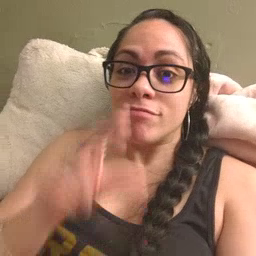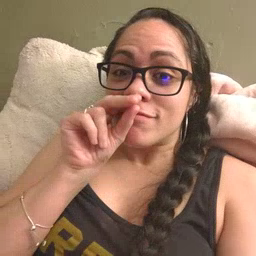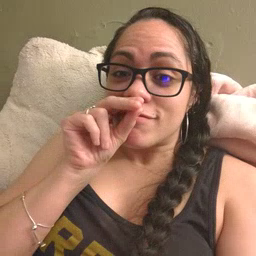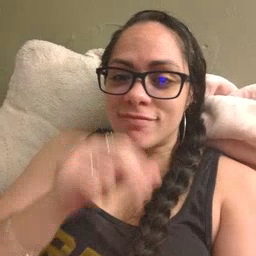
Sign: duck